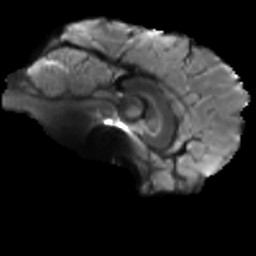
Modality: T2w
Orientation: sagittal
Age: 25
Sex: male
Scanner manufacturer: siemens
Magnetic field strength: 3 T
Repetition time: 3.5 s
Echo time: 0.086 s